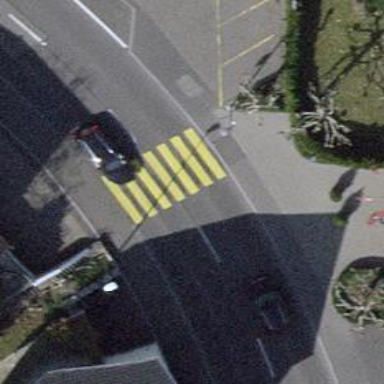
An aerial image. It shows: Marked crossing with zebra markings.